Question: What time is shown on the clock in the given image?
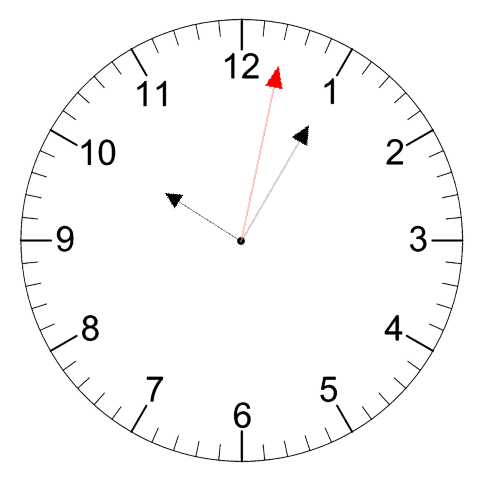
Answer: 10:05:02